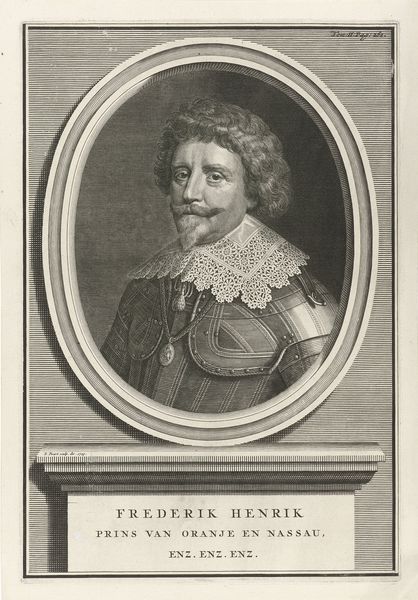
Titel: Portret van Frederik Hendrik, prins van Oranje-Nassau
Künstler: Bernard Picart
Standort: Amsterdam
Institution: Rijksmuseum
Schlagwörter: bart, kragen, rahmen, spitze, holland, niederlande, portrait, porträt, haare, rund, tafel, detail, büste, druck, stich, rüstung, spitzbart, kupferstich, gedenktafel, spitzkragen, iederlande, frederik henrik, oranje nassau